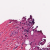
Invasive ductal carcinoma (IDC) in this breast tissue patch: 0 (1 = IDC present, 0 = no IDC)